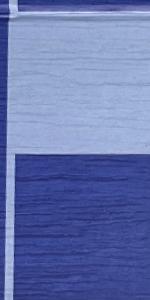
Label: Empty